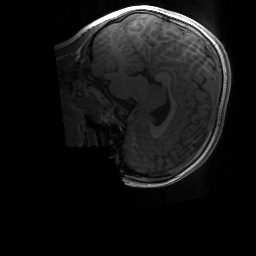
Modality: T1w
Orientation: sagittal
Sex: male
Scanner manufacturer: siemens
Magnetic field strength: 3 T
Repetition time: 1.9 s
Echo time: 0.00243 s